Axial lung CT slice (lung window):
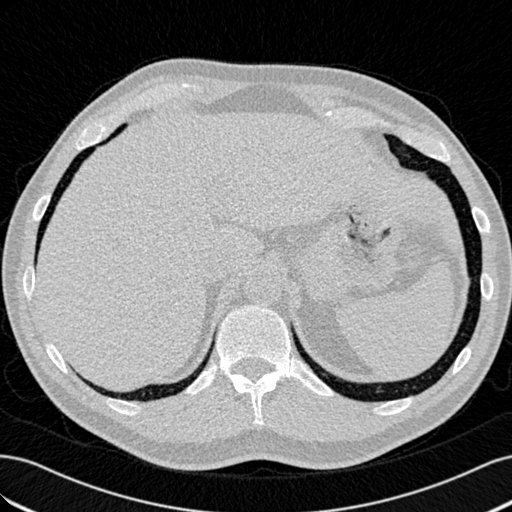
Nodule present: no